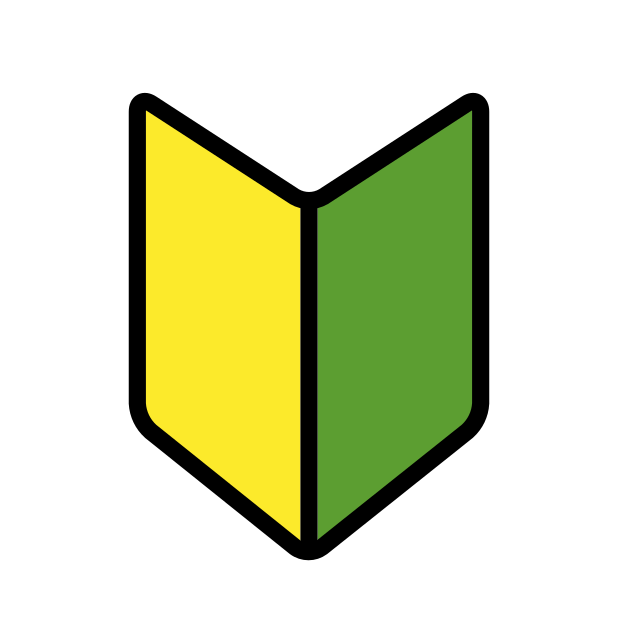
Japanese symbol for beginner